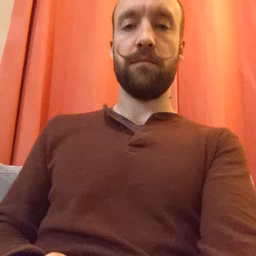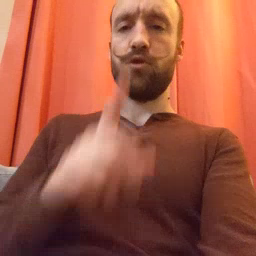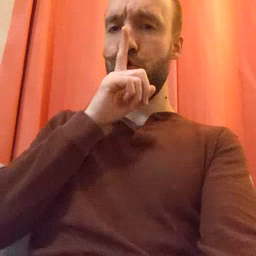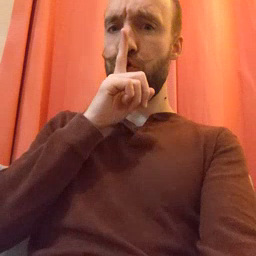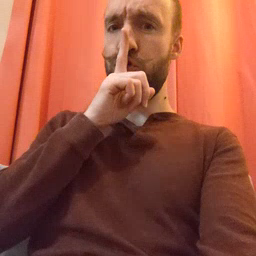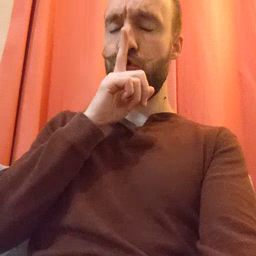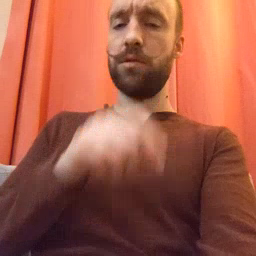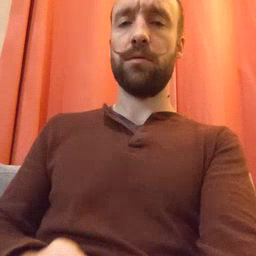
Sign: shhh